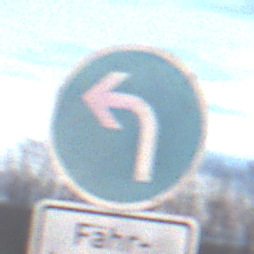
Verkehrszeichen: VorgeschriebeneFahrtrichtungLinks
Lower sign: SonstigeFahrzeugePersonengruppenFrei4
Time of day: SunriseSunset
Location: Outdoor (Nature)
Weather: PartlyCloudy
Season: NotSpecified
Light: Natural